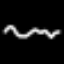
Label: squiggle